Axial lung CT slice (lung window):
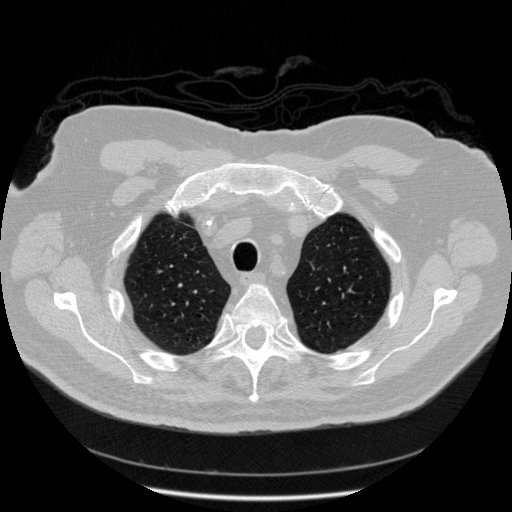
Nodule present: no